Question: Everytime I try to navigate to a JS file on Firefox I get a save-as dialog. I would like to just be able to view the source in the actual browser and not have to download and open the file in another editor.
Is there any way I can force Firefox to view the files?
EDIT here's a snapshot:

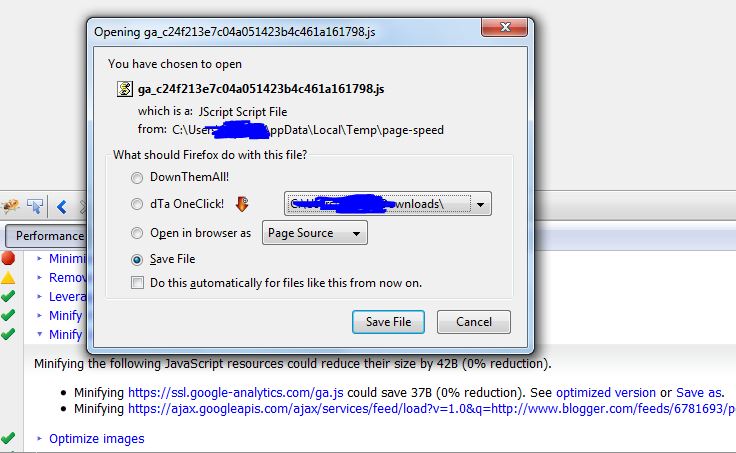
Answer: In Firefox, You can use the 'view-source:' psuedo protocol.
Enter into the URL address bar:
'''
view-source:http://server/whatever/your/url/is.js
'''
See also:
<URL>